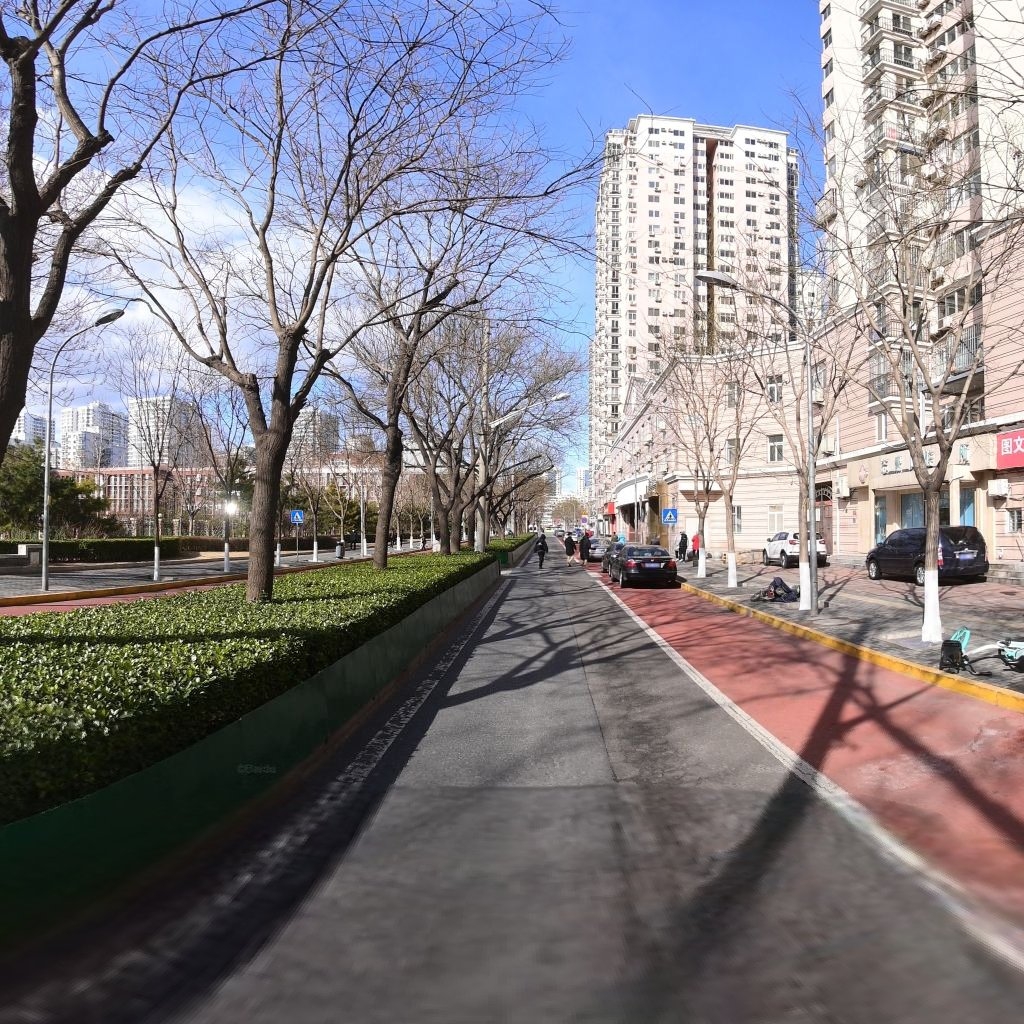
Region: Xicheng
Road damage annotations: longitudinal crack, alligator crack